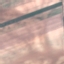
Land use / land cover: AnnualCrop